Field crop: maize
Growth stage: 2
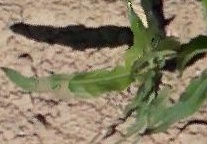
Species: maize